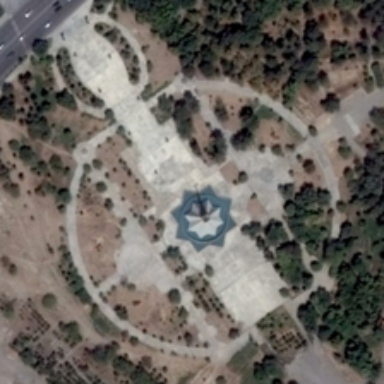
Many green trees are around a circle square .